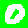
Digit: 0